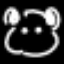
Label: frog